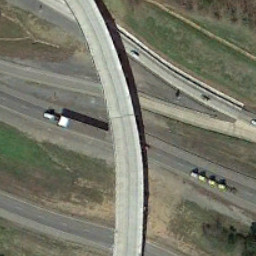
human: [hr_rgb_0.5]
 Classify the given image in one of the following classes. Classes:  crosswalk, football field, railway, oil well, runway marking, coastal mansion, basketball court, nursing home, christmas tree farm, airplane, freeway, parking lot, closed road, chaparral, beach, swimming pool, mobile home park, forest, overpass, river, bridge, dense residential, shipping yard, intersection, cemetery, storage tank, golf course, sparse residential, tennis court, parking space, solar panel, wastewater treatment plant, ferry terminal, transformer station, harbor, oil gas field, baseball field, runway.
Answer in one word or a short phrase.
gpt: overpass